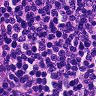
Metastatic tissue present: yes